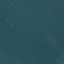
Land use / land cover: SeaLake